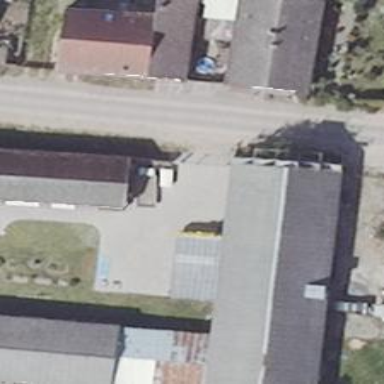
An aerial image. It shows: Building with gabled roof. The roof orientation is along the structure.